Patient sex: F
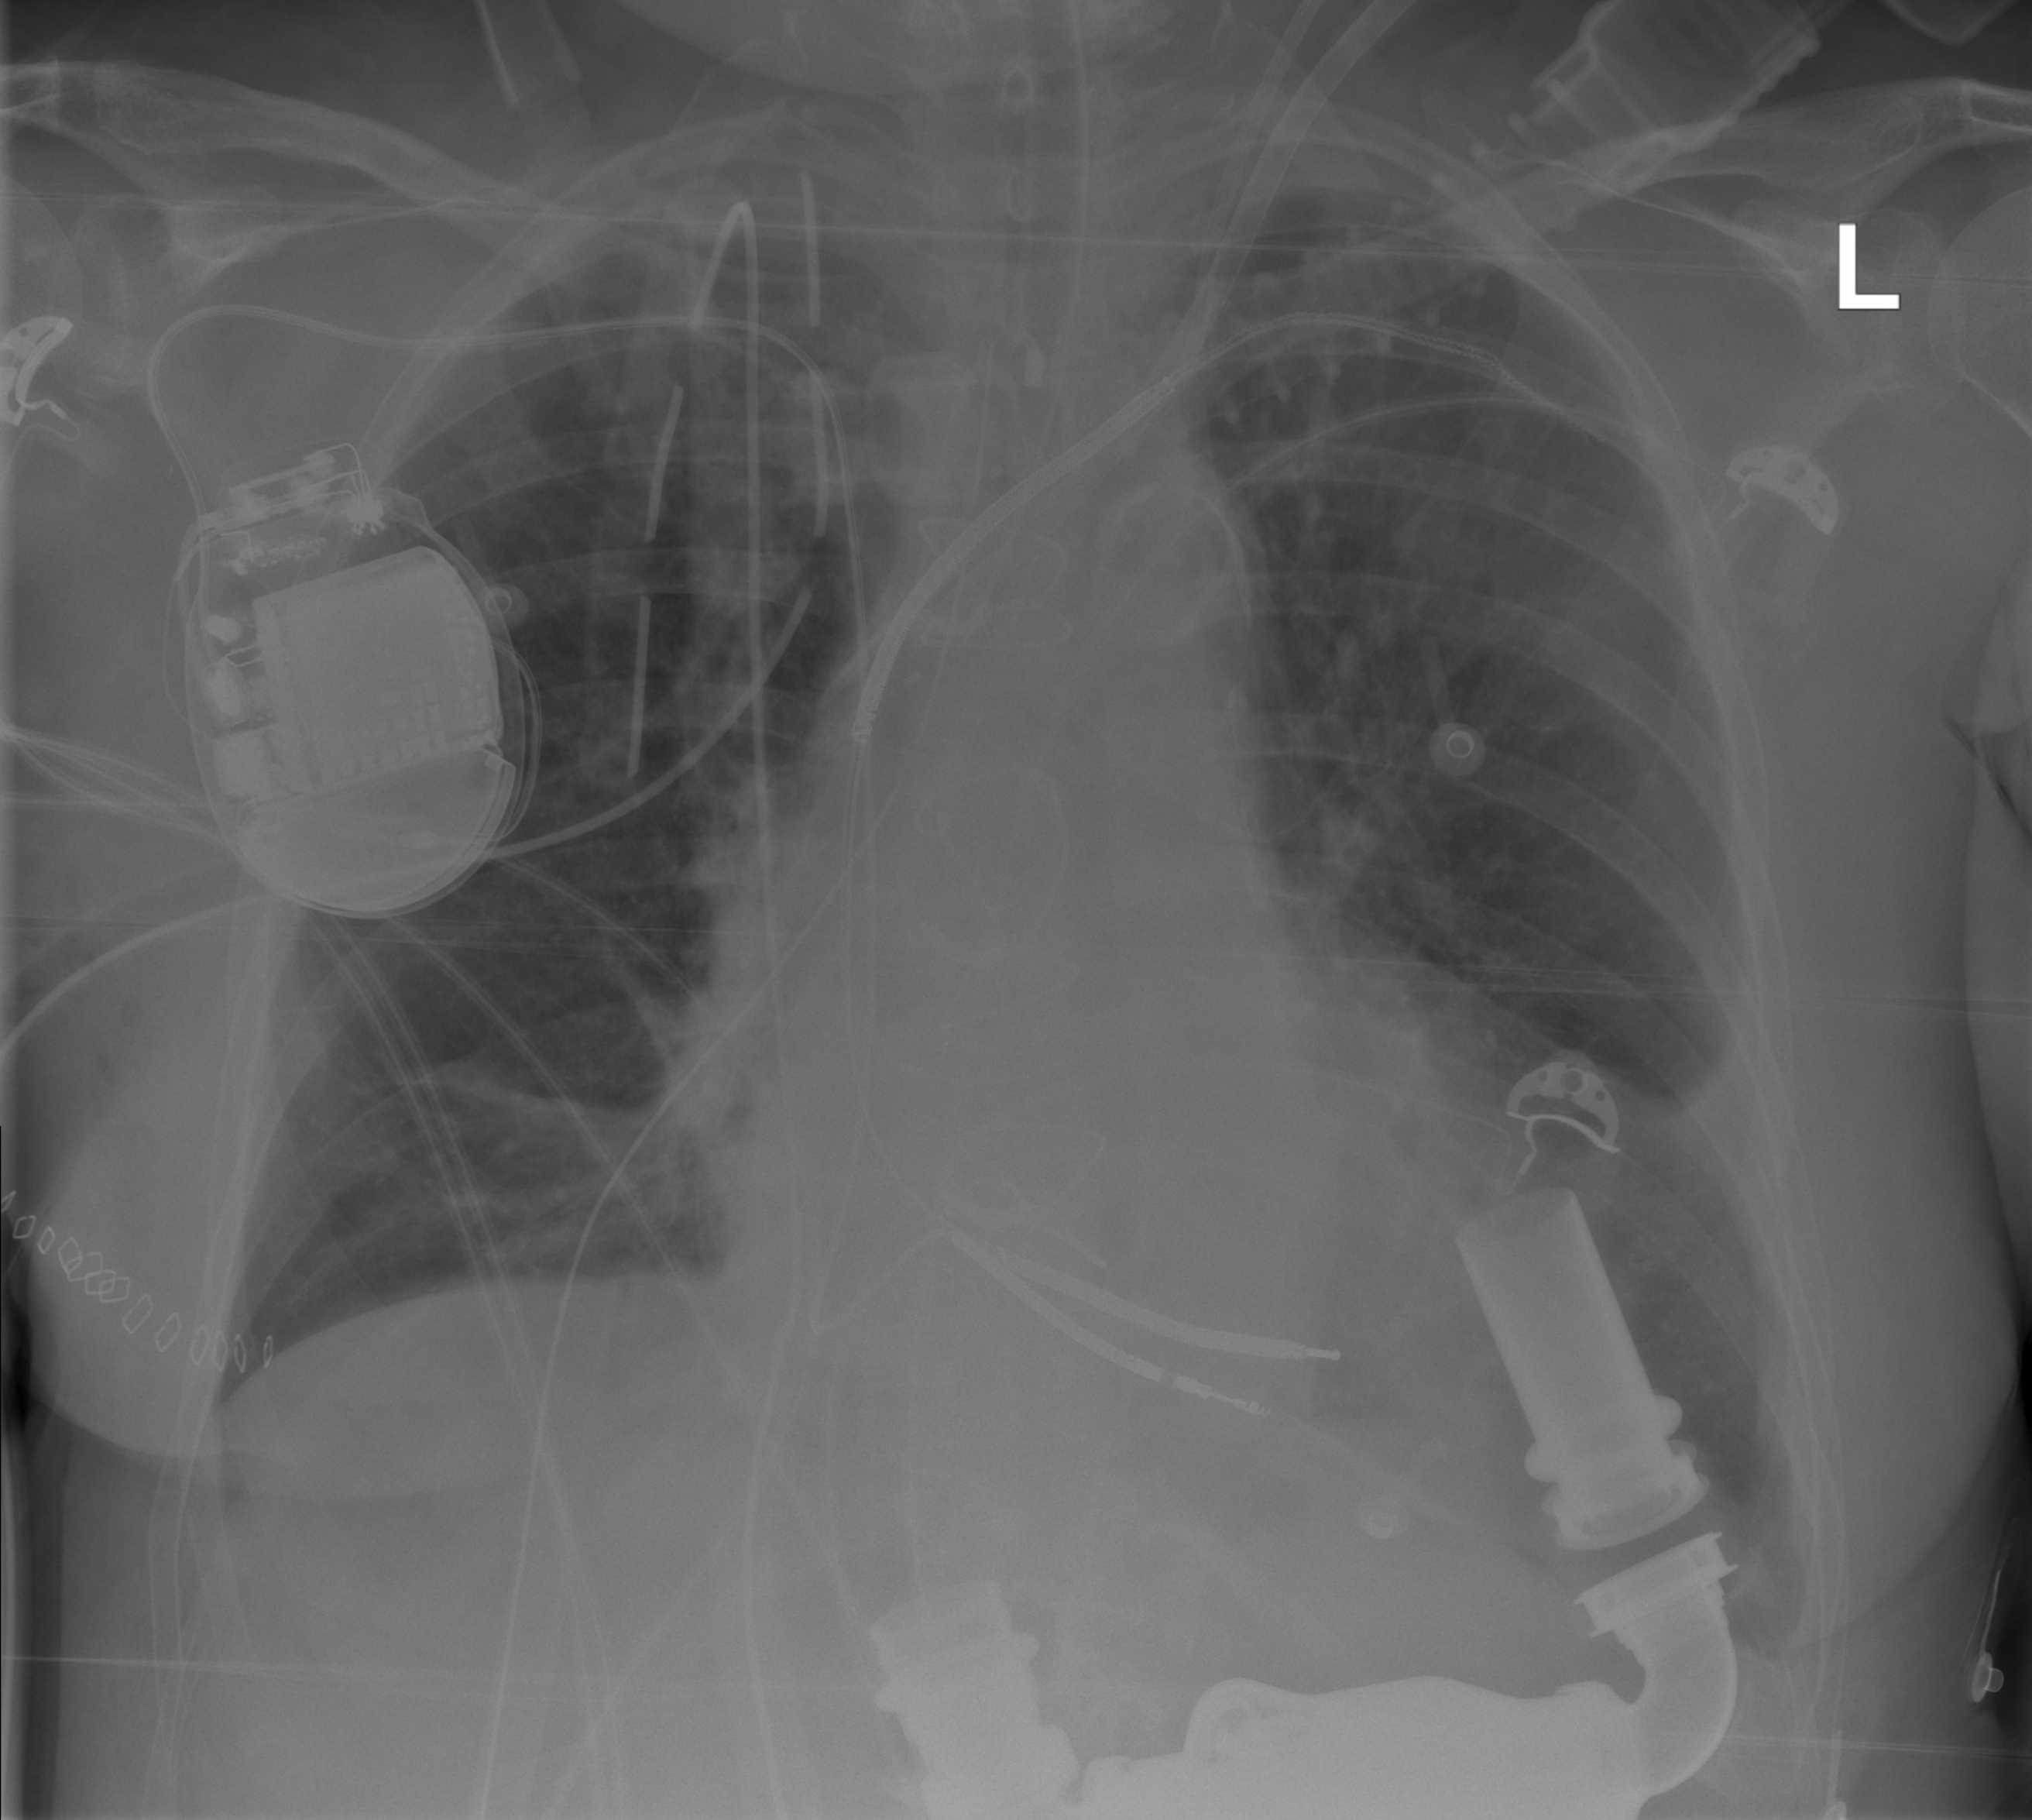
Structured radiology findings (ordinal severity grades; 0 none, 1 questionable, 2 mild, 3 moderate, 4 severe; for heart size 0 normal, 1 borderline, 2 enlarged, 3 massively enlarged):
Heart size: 2
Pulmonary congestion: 2
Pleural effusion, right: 0
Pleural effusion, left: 2
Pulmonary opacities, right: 0
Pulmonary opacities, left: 0
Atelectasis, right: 2
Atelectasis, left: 2